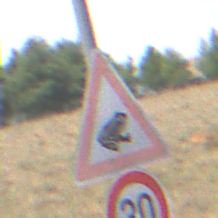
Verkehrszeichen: AmphibienwanderungLinks
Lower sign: Geschwindigkeit30
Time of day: Midday
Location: Outdoor (Nature)
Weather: PartlyCloudy
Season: NotSpecified
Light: Natural